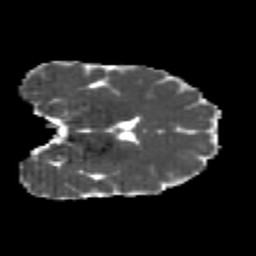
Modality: MD
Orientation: coronal
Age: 22
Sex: female
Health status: healthy
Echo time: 0.074 s